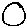
Label: circle